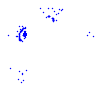
Particle: pion